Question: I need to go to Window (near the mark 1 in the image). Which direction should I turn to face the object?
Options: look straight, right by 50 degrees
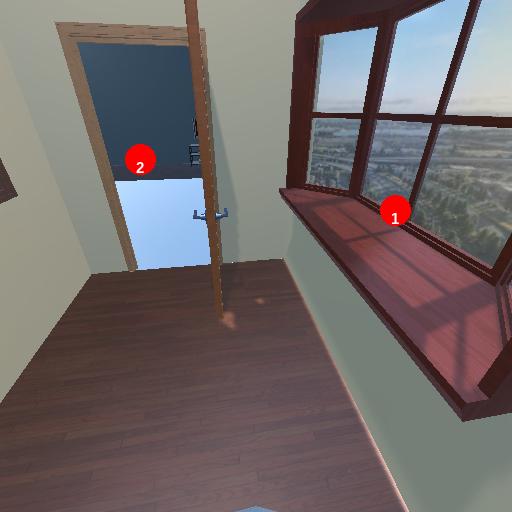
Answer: look straight